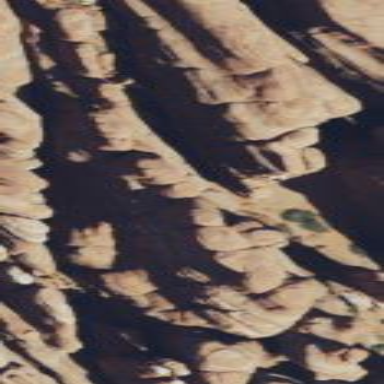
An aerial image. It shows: Natural cliff.